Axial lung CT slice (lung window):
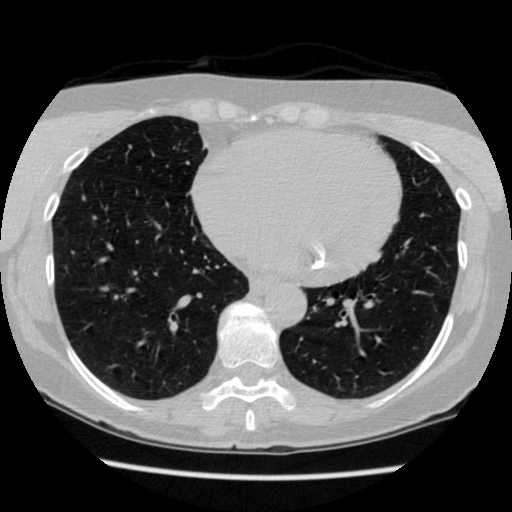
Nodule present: no